Question: Please Some help me how to do it, I am trying by jquery but didn't work:

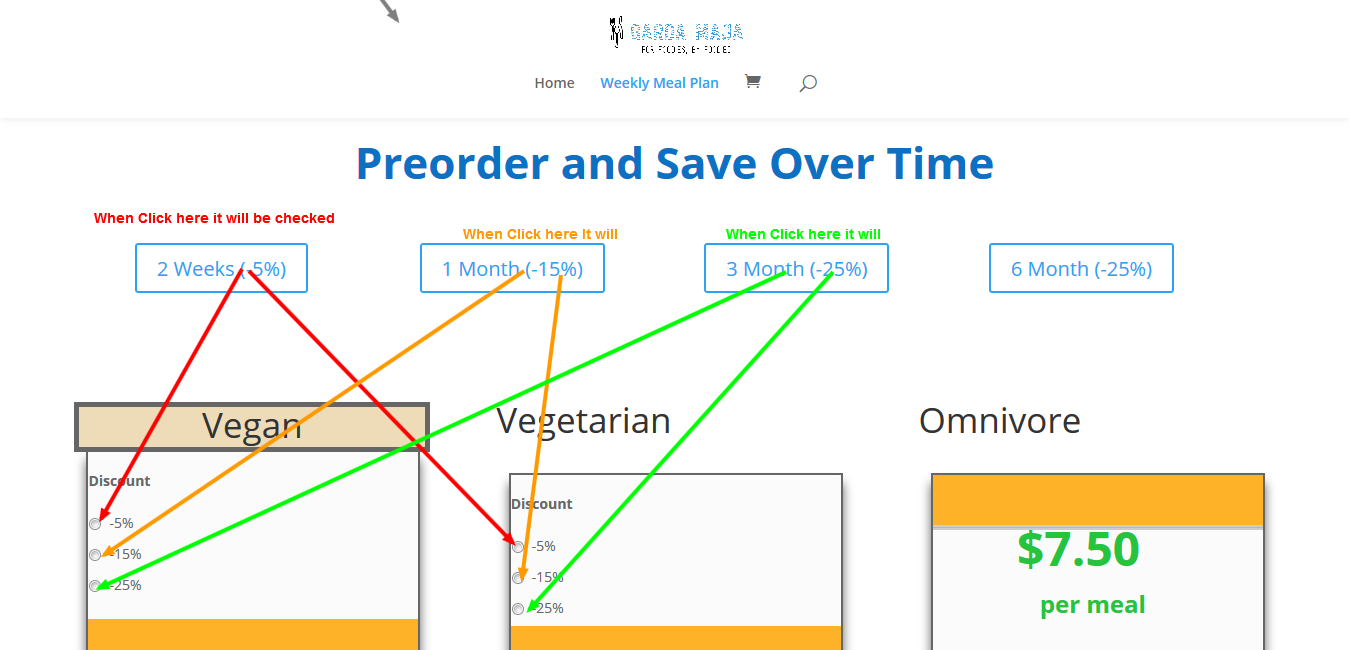
Answer: '''
$('#linkID').click(function(e){
e.preventDefault();
$('.classradiobuttons').prop('checked',true);
})
'''
use class="classradiobuttons" on all your check boxes that need to be checked for that paticular link similarly give a new id to another link and do the same with other radiobutton with a new class name